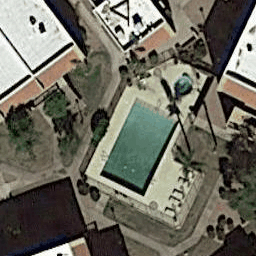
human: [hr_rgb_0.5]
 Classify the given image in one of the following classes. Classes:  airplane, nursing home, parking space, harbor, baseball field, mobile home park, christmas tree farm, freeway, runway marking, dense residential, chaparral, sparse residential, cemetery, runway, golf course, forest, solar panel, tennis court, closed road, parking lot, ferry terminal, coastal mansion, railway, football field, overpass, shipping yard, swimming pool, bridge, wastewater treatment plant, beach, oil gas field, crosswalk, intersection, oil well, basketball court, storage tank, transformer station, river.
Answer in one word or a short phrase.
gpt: swimming pool